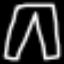
Label: pants